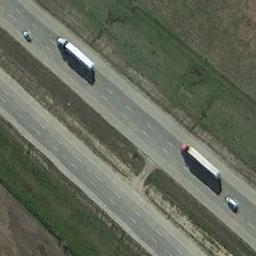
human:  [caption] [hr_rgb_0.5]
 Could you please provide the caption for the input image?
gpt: On the left of the highway is green land .

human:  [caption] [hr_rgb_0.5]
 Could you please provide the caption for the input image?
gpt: The freeway goes through the grass with some cars .

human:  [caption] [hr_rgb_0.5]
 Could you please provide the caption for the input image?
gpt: There are large green lawns around the freeway and there are four cars on the freeway .

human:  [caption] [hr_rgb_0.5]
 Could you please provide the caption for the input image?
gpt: A straight freeway goes through the lawn and some cars are driving on the freeway .

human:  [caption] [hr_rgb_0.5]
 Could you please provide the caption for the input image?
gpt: There are some green lawns beside the freeway .